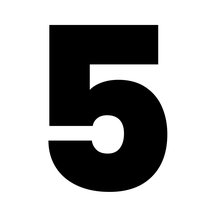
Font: Poppins-ExtraBold